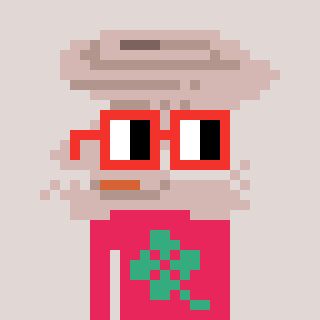
a pixel art character with square red glasses, a tornado-shaped head and a redpinkish-colored body on a warm background